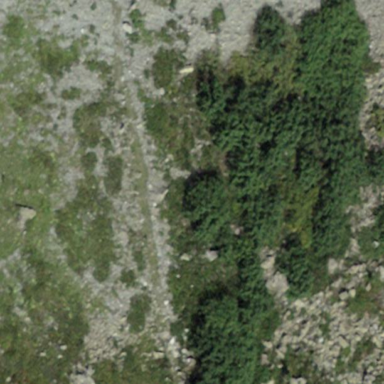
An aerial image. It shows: Patch of scrub vegetation.